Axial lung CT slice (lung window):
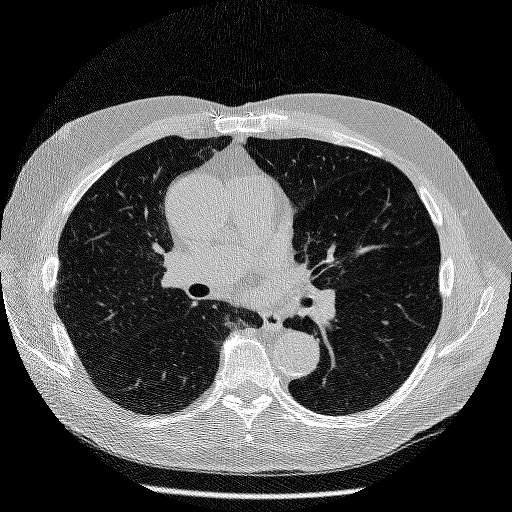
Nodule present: no